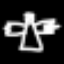
Label: angel